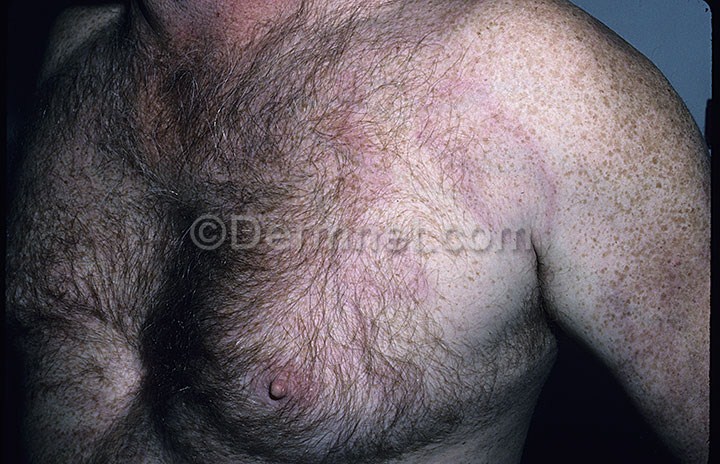
Disease: Lupus and other Connective Tissue diseases